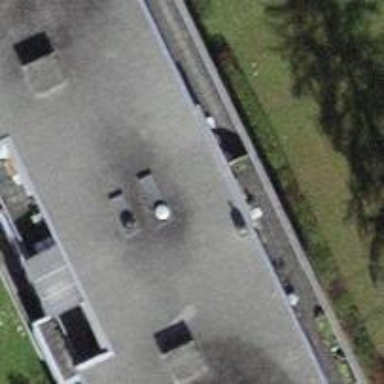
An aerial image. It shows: Building with flat roof.